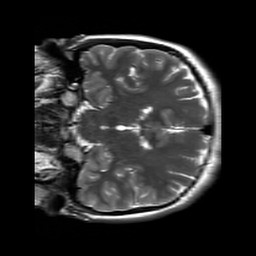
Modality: T2w
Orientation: coronal
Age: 26
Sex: female
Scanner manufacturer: siemens
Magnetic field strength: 3 T
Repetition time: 8.53 s
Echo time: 0.091 s